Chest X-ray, PA view. Patient: 63 years old, sex M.
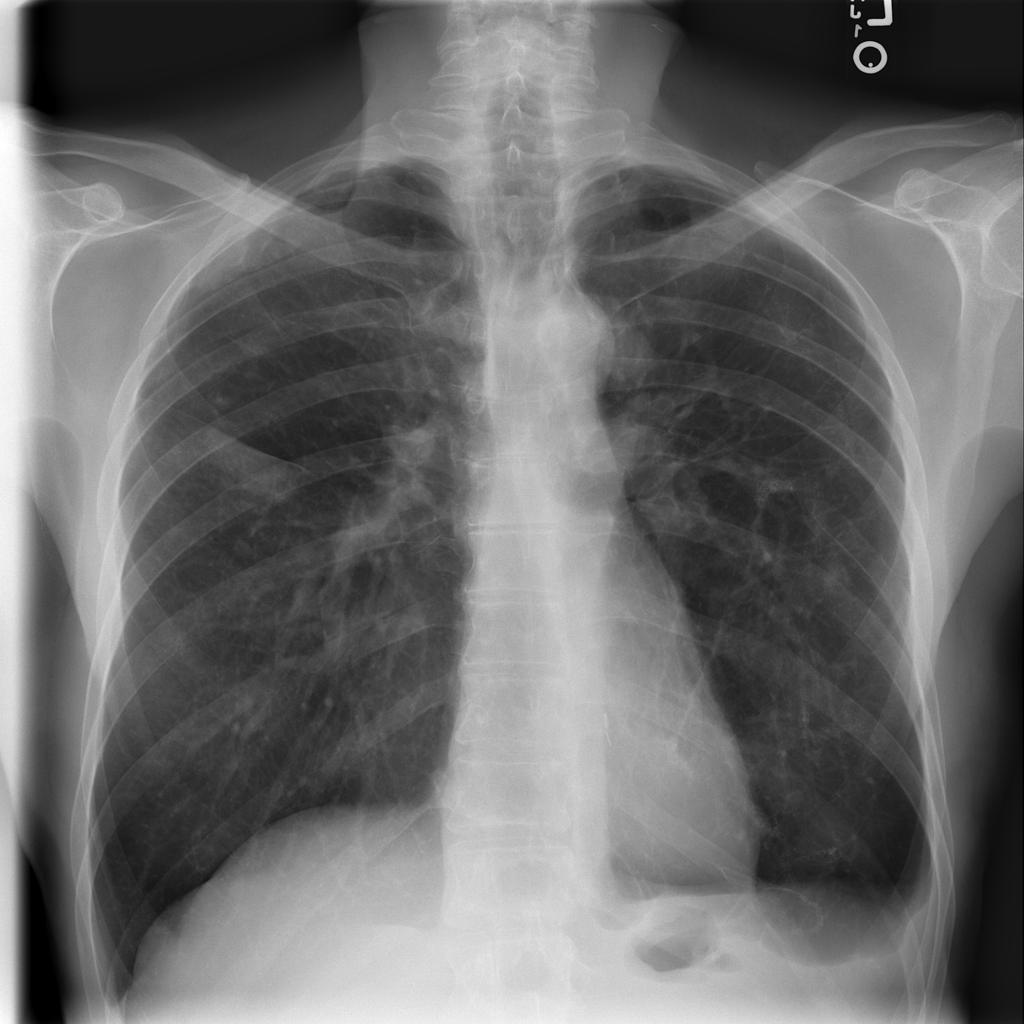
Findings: Effusion, Nodule